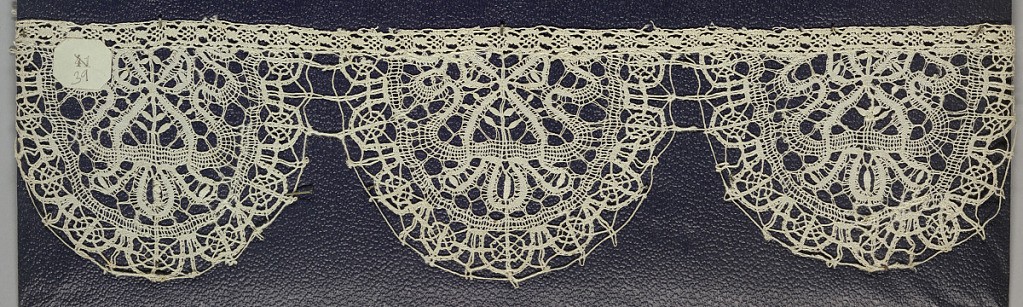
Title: Border
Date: mid-18th century
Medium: Technique: bobbin lace
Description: Bobbin lace edge, floral tab edge; mid-18th century Flemish